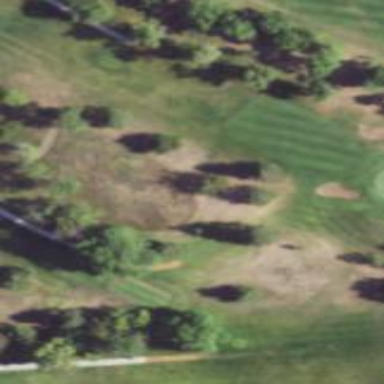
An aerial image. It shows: Grassy area designated as golf fairway.